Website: home-depot
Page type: cross-sells
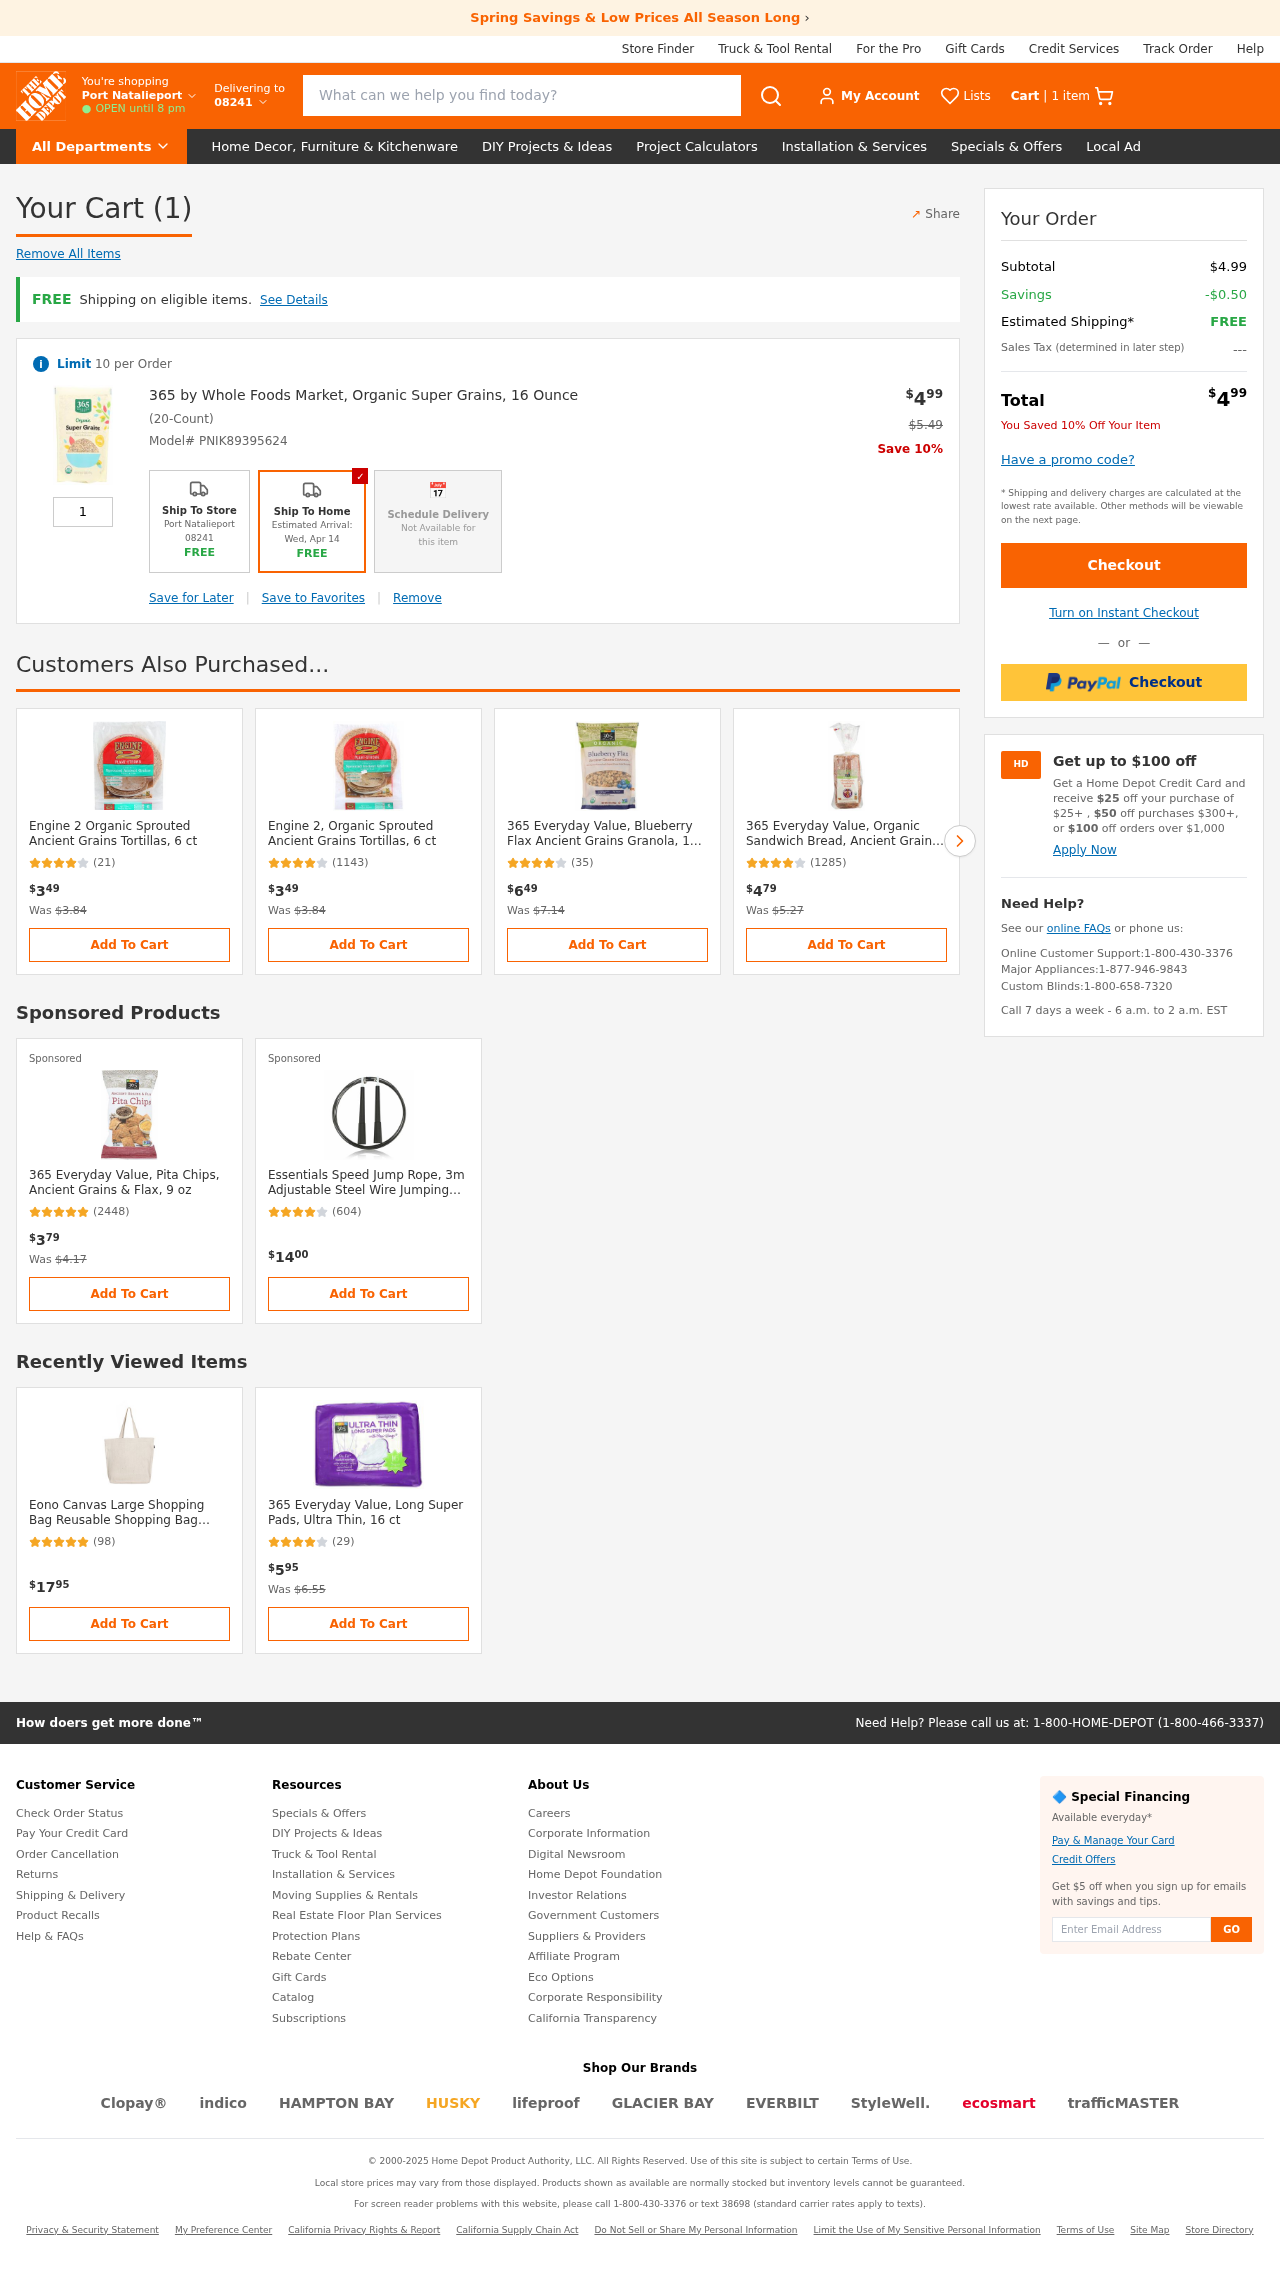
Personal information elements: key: PII_LOCATION1_CITY
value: Port Natalieport
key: PII_POSTCODE
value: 08241
Product elements: key: PRODUCT1_NAME
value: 365 by Whole Foods Market, Organic Super Grains, 16 Ounce
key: PRODUCT1_PRICE
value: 4.99
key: PRODUCT1_QUANTITY
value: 1
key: PRODUCT1_ORIGINAL_PRICE
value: $5.49
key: PRODUCT2_NAME
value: Engine 2 Organic Sprouted Ancient Grains Tortillas, 6 ct
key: PRODUCT2_NUM_RATINGS
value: (21)
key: PRODUCT2_PRICE
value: $349
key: PRODUCT3_NAME
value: Engine 2, Organic Sprouted Ancient Grains Tortillas, 6 ct
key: PRODUCT3_NUM_RATINGS
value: (1143)
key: PRODUCT3_PRICE
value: $349
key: PRODUCT4_NAME
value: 365 Everyday Value, Blueberry Flax Ancient Grains Granola, 12 oz
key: PRODUCT4_NUM_RATINGS
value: (35)
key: PRODUCT4_PRICE
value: $649
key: PRODUCT5_NAME
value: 365 Everyday Value, Organic Sandwich Bread, Ancient Grains (17 Slices), 20 Ounce
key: PRODUCT5_NUM_RATINGS
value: (1285)
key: PRODUCT5_PRICE
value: $479
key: PRODUCT6_NAME
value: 365 Everyday Value, Pita Chips, Ancient Grains & Flax, 9 oz
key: PRODUCT6_NUM_RATINGS
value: (2448)
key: PRODUCT6_PRICE
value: $379
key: PRODUCT7_NAME
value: Essentials Speed Jump Rope, 3m Adjustable Steel Wire Jumping Ropes for Boxing, MMA, Crossfit, Workou
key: PRODUCT7_NUM_RATINGS
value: (604)
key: PRODUCT7_PRICE
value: $1400
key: PRODUCT8_NAME
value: Eono Canvas Large Shopping Bag Reusable Shopping Bag Environmentally Friendly Grocery Shoulder Jute
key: PRODUCT8_NUM_RATINGS
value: (98)
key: PRODUCT8_PRICE
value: $1795
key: PRODUCT9_NAME
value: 365 Everyday Value, Long Super Pads, Ultra Thin, 16 ct
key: PRODUCT9_NUM_RATINGS
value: (29)
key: PRODUCT9_PRICE
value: $595
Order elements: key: ORDER_NUM_ITEMS
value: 1 item
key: ORDER_NUM_ITEMS
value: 1
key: ORDER_SKU
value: Model# PNIK89395624
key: ORDER_SUBTOTAL
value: $4.99
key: ORDER_SAVINGS
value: -$0.50
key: ORDER_TOTAL
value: $499
Search elements: key: HEADER_SEARCH
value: What can we help you find today?